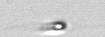
Label: flagellate_morphotype3